Question: I have an scene with 3 cubes and a DAT.GUI menu, I just want to set any cube to wireframe when it is checked on the menu (separatedly).
What I did works for 2 of my 3 cubes, but I don't know why, the first cube is not modified, you can se the example here:
<URL>
And here is the main code:
'''
var loader = new THREE.OBJMTLLoader( manager );
loader.load( '/pruebas/models/cubosMateriales.obj', "/pruebas/models/textures/cubosMateriales.mtl", function(object){
contenido = object;
contenido.position.set(0,0,0);
contenido.position.y = -80;
contenido.name = "cubes";
scene.add(contenido);
console.log(contenido);
return contenido;
})
renderer.setSize( window.innerWidth, window.innerHeight );
canvas.appendChild( renderer.domElement );
window.addEventListener( 'resize', onWindowResize, false );
}
function animate()
{
requestAnimationFrame( animate );
controls.update();
if(contenido != undefined){
contenido.traverse( function( object ) {
if( object.material ) {
object.material.opacity = opciones.Opacidad;
object.material.transparent = true;
contenido.getObjectByName("Box001").material.wireframe=opciones.cube_1;
contenido.getObjectByName("Box002").material.wireframe=opciones.cube_2;
contenido.getObjectByName("Box003").material.wireframe=opciones.cube_3;
}
})
}
render();
}
'''
And if you have a look at the DOM Tree, this is the structure created for 3 cubes.

Where the cubes are on the positions 1, 3 and 5. The rest of the positions contains some unidentified mess (haha, get it? Mesh.... ok... Forget it).
Can someone help me to identify the problem? Why I can't access the first cube, and what are all that meshes created with no name?
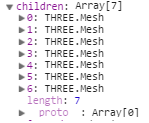
Answer: Although OBJMTLLoader is now deprecated, the result is the same if using OBJLoader + MTLLoader.
The problem here is that objects who share the same material in the OBJ (objects with the same material assigned in 3DS Max) inherit that property in Three.js, no matter what the DOM Tree says, each material is assigned to his geometry, and when you try to change only one by modifying a concrete child, .
The solution is to in 3DS Max and then export it to OBJ + MTL